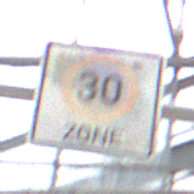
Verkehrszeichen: BeginnZone30
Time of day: Midday
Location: Roofed (Special)
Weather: Overcast
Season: NotSpecified
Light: Natural